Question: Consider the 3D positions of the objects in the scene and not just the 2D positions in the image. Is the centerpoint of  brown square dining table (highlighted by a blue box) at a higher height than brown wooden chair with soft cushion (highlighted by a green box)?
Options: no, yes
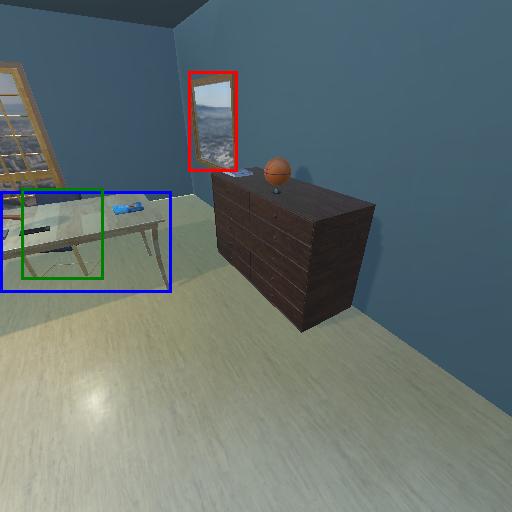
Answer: no